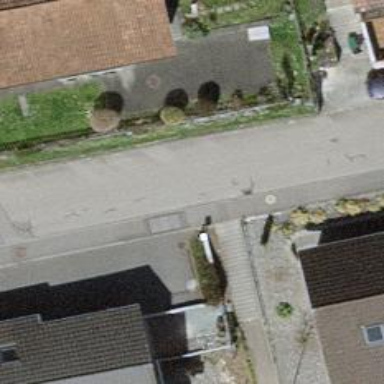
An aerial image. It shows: Road with steps.